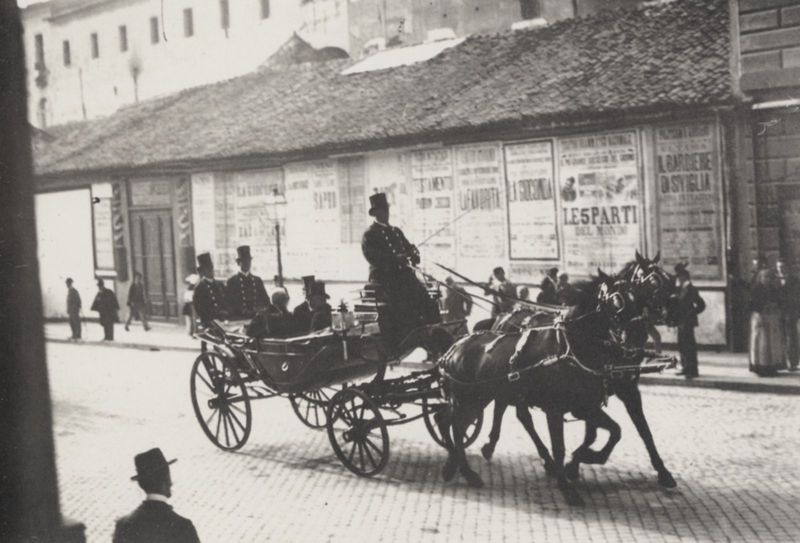
Titel: In Rom
Künstler: Francois Emile Zola
Schlagwörter: schatten, weiß, frauen, menschen, stadt, fenster, frankreich, frau, grau, hut, hüte, laterne, licht, männer, paris, schwarz, strasse, tür, dach, haus, herren, zylinder, anzug, wand, diener, häuser, paar, pferd, pferde, räder, hufe, zügel, schrift, fassade, italien, passanten, pflaster, zuschauer, dächer, ziegel, ausflug, kutsche, speichen, werbung, rad, wagen, knöpfe, hoch, tor, gruppen, foto, fotografie, kopfstein, plaster, berlin, hauswand, kopfsteinpflaster, schwarzweiß, uniform, bürger, lauf, kutscher, peitsche, deichsel, reklame, photo, zaum, livree, gespann, texte, fahrt, plakate, ausfahrt, italie, trab, anschläge, zille, heinrich, fiaker, kutscge, rimmel, equipage, kutsce, 19. jahrhundert, heinrich zille, kutsche fahrt ausflug, reklamen, däcjer, zweiergespann